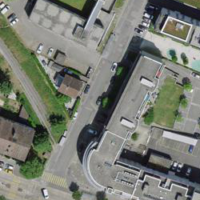
EUNIS habitat code: 54
Species observed at this site:
Vinca major